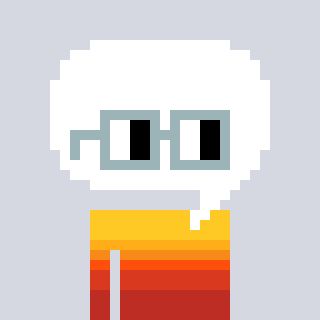
a pixel art character with square dark gray glasses, a speech bubble-shaped head and a peachy-colored body on a cool background